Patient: sex M, age 74
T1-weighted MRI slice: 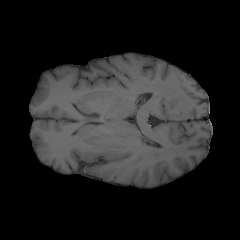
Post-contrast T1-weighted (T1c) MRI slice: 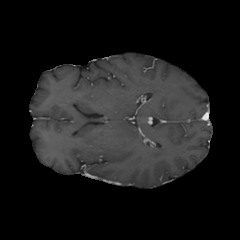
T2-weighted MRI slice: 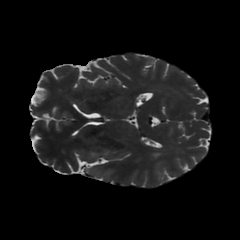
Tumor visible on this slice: yes
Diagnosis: Astrocytoma, IDH-wildtype
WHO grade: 3